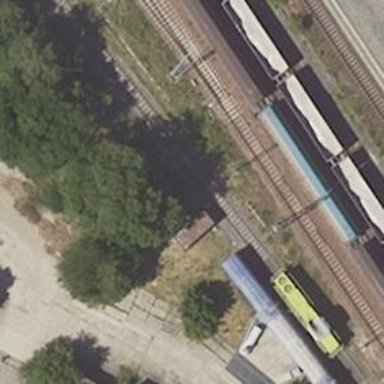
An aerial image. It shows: Railway signal.